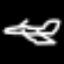
Label: airplane